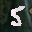
Label: 5